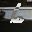
Label: 6